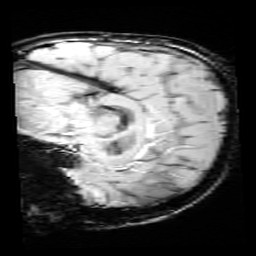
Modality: SWI
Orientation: sagittal
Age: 12
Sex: female
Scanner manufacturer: siemens
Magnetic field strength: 3 T
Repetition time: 0.027 s
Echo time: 0.02 s